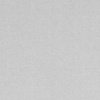
Label: dusty